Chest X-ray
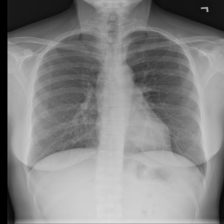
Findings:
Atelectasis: negative
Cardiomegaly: negative
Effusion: negative
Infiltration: negative
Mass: negative
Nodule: negative
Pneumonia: negative
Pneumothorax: negative
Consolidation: negative
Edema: negative
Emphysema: negative
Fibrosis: negative
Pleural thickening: negative
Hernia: negative